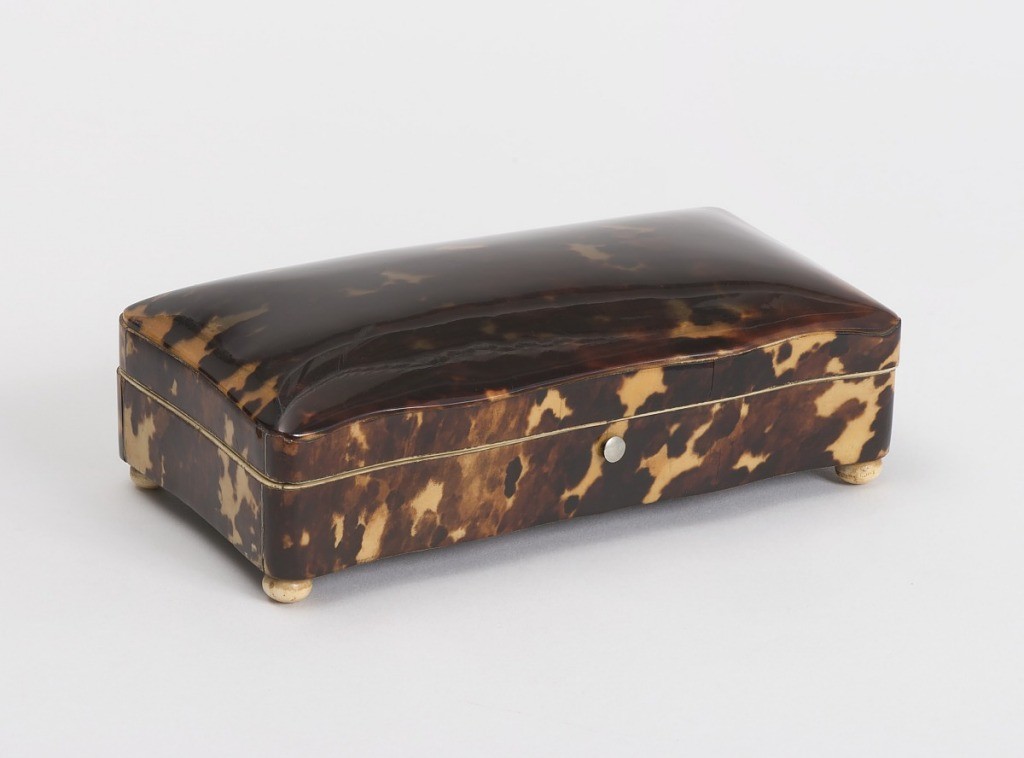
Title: Box
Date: ca. 1835
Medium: Shaped tortoiseshell, ivory, wood, silk (cord) silk velvet (interior)
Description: Rectangular box of wood with wavy sides and hinged cover. Sides covered with flamy tortoise-shell; top cover is domed sheet of tortoise-shell without backing. Inside edges lined with strips of ivory, the box itself with dark purple velvet. Four ivory ball feet.